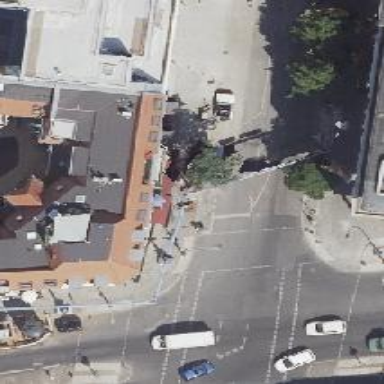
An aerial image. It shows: Café.